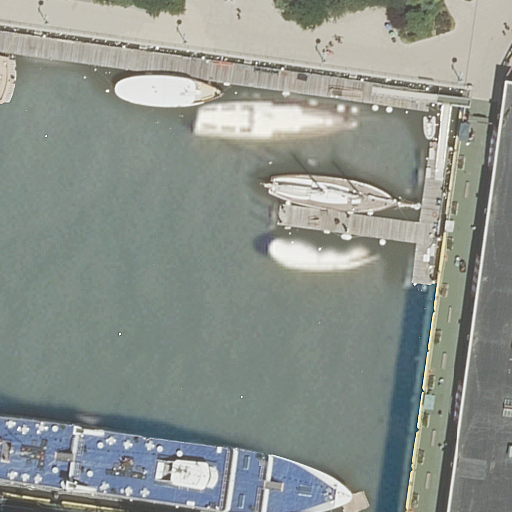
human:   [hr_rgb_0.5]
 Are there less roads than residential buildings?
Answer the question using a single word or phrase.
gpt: no

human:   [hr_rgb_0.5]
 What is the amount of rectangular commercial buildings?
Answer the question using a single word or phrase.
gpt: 0

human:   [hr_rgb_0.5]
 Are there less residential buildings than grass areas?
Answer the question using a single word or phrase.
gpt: no

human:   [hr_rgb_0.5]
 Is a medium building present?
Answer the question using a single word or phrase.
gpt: no

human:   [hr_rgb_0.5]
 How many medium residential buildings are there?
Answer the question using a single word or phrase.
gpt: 0

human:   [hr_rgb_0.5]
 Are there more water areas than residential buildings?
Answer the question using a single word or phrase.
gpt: no

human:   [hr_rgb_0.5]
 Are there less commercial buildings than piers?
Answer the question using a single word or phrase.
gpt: yes

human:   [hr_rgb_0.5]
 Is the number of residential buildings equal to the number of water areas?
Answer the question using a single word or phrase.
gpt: no

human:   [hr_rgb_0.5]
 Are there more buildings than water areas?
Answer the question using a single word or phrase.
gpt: yes

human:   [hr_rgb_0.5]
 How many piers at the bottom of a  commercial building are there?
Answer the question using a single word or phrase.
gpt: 0

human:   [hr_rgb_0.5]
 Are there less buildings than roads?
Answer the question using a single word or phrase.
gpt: no

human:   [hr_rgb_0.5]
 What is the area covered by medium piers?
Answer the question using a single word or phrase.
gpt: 0m2

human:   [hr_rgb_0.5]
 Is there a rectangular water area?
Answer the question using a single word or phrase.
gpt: yes

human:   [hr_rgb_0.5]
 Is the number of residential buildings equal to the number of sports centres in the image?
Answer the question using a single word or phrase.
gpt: no

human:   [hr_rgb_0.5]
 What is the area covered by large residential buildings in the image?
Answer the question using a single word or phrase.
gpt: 11295m2

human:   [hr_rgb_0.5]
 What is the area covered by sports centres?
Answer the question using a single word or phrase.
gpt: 7790m2

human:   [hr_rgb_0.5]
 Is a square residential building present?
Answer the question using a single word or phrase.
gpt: no

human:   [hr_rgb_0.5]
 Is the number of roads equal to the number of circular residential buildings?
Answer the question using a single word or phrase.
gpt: no

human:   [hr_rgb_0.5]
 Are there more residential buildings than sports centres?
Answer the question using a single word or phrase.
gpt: yes

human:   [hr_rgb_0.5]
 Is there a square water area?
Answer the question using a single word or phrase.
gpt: no

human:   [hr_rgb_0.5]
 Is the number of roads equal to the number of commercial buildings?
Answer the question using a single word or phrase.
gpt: no

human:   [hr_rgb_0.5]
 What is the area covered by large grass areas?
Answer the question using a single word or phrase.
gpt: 704m2

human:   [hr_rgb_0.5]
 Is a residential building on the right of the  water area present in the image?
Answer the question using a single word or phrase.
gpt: yes

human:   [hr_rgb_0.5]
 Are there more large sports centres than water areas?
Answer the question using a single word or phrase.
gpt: no

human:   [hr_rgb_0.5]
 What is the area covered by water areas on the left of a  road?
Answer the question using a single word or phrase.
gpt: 7965m2

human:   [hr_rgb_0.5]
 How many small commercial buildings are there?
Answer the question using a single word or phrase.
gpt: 0

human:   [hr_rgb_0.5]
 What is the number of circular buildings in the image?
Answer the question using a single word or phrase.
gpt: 0

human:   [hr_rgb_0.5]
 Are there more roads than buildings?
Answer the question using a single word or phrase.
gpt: no

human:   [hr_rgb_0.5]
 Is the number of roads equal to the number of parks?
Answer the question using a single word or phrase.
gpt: no

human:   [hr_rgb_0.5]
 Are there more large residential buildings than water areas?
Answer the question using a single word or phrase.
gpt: yes

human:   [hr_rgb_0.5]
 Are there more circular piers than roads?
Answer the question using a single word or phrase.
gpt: no

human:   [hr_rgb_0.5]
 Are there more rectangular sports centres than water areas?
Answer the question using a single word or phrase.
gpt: no

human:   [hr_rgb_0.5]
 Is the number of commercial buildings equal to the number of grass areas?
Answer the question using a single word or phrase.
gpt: no

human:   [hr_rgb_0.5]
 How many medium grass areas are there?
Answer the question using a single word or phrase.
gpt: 1

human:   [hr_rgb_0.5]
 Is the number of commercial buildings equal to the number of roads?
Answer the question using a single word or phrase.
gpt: no

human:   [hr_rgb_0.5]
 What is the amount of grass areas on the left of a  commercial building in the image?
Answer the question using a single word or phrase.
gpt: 0